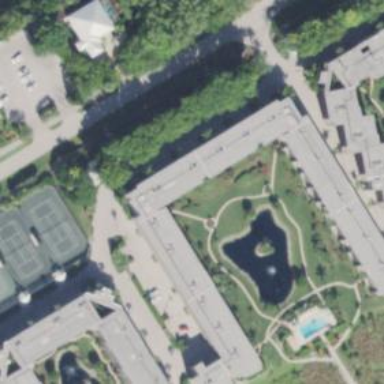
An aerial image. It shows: Hotel building.